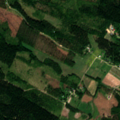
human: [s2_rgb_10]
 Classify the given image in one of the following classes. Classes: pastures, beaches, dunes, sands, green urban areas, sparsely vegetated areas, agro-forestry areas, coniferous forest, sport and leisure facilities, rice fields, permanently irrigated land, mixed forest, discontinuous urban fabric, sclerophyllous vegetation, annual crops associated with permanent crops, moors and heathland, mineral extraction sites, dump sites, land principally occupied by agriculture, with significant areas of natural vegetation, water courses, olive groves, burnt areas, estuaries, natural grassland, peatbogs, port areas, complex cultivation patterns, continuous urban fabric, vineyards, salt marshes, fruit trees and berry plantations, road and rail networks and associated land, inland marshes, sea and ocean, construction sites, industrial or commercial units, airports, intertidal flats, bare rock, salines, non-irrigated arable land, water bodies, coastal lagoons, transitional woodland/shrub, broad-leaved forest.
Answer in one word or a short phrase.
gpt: non-irrigated arable land, coniferous forest, mixed forest